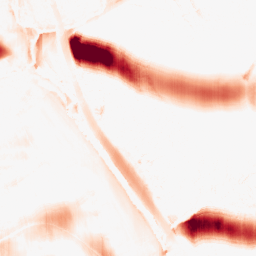
Category: morphological
Decomposition family: morphological_ellipse
Decomposition parameters: operation: opening
width: 50
height: 10
Upsampling method: regularized
Upsampling parameters: scale: 2
lambda_reg: 0.001
Upsampling scale: 2